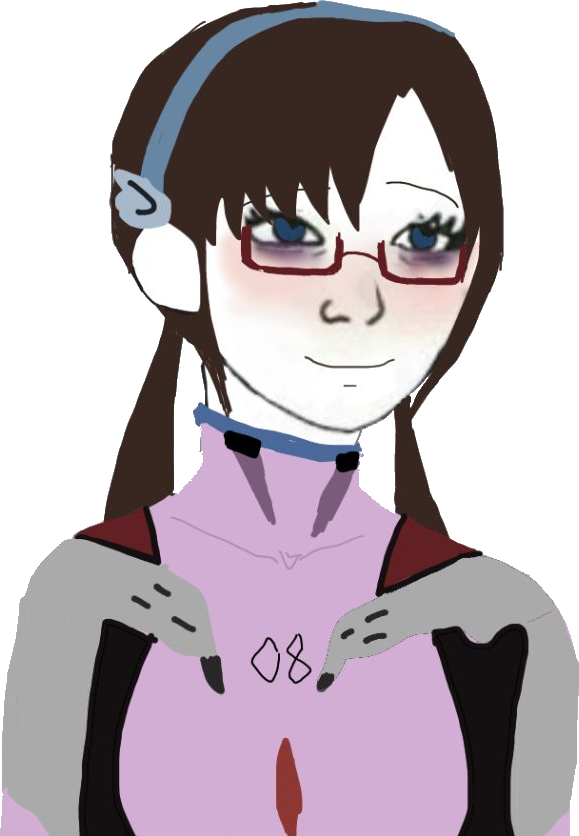
Label: 5_Doomer_Girl